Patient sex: M
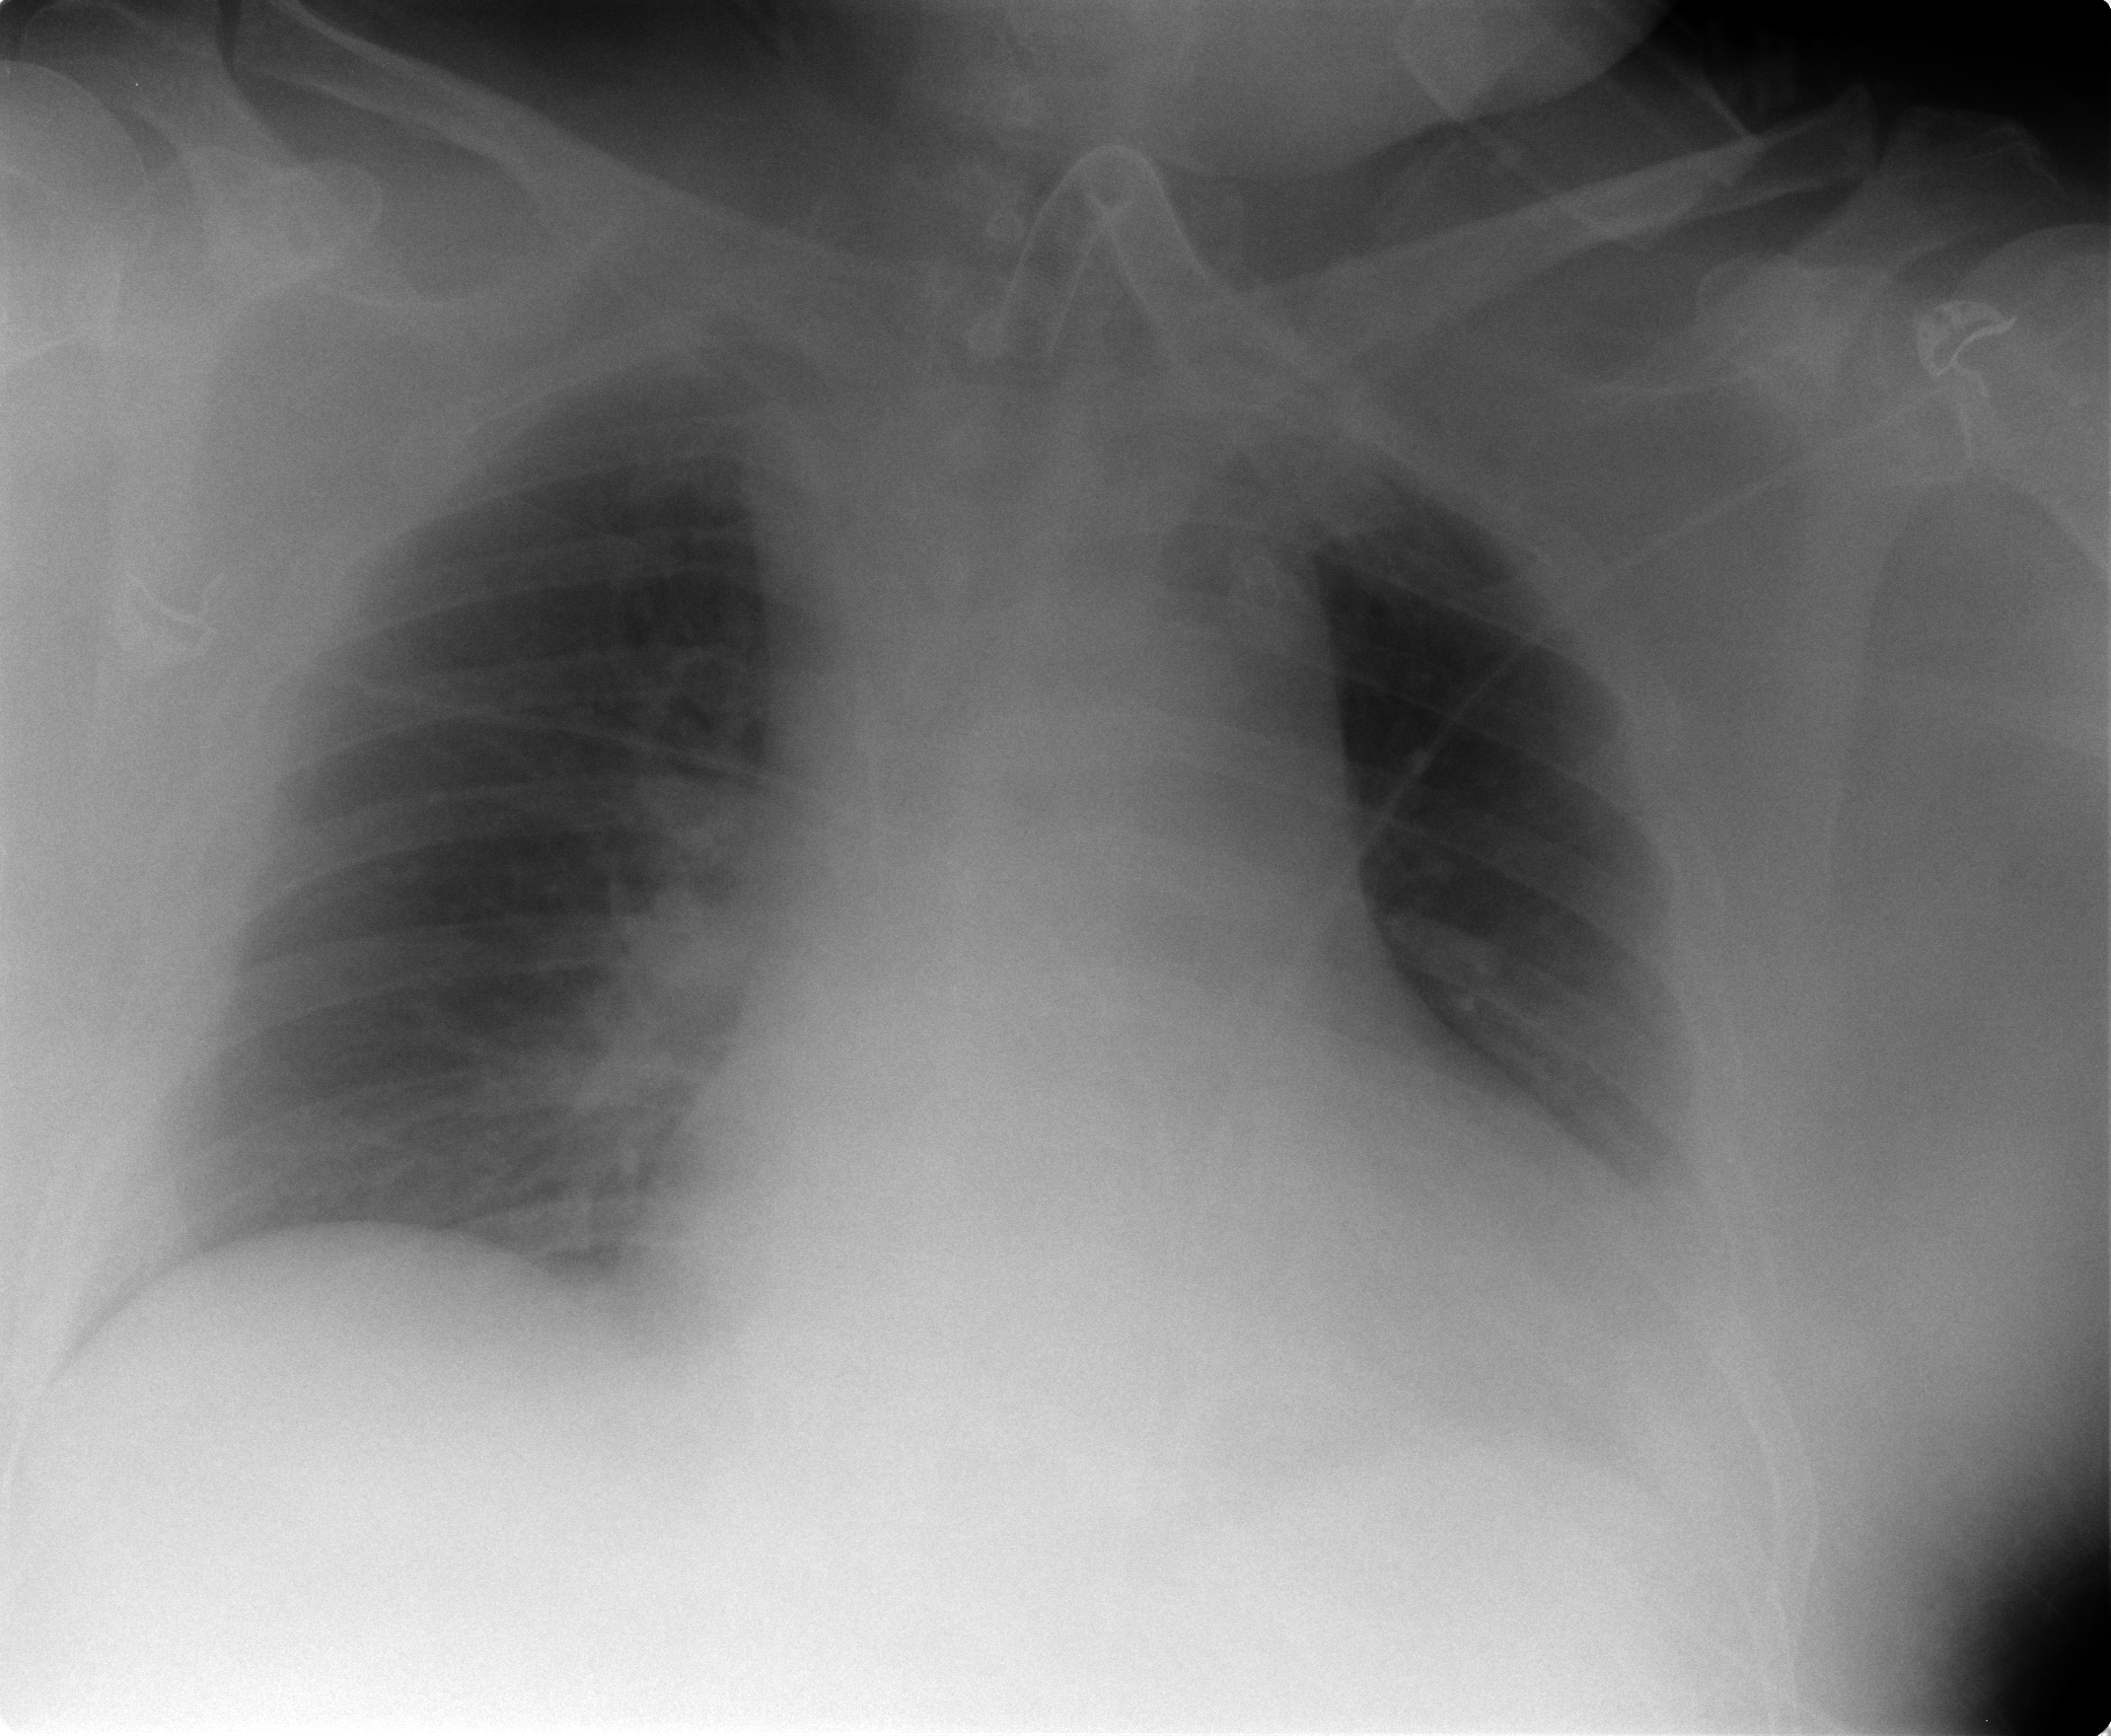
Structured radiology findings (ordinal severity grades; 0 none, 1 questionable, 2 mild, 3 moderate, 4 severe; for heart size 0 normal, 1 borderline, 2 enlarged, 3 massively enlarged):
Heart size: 2
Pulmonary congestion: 0
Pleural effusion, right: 0
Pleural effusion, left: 2
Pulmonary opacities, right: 1
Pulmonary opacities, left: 0
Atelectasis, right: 2
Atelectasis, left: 2